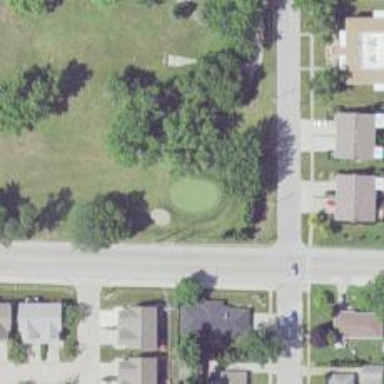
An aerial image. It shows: Golf hole.